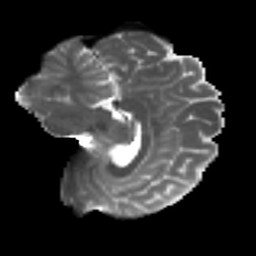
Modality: T2w
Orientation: sagittal
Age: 26
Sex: male
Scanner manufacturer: ge
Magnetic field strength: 3 T
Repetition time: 7.8 s
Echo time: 0.0609 s